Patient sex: F
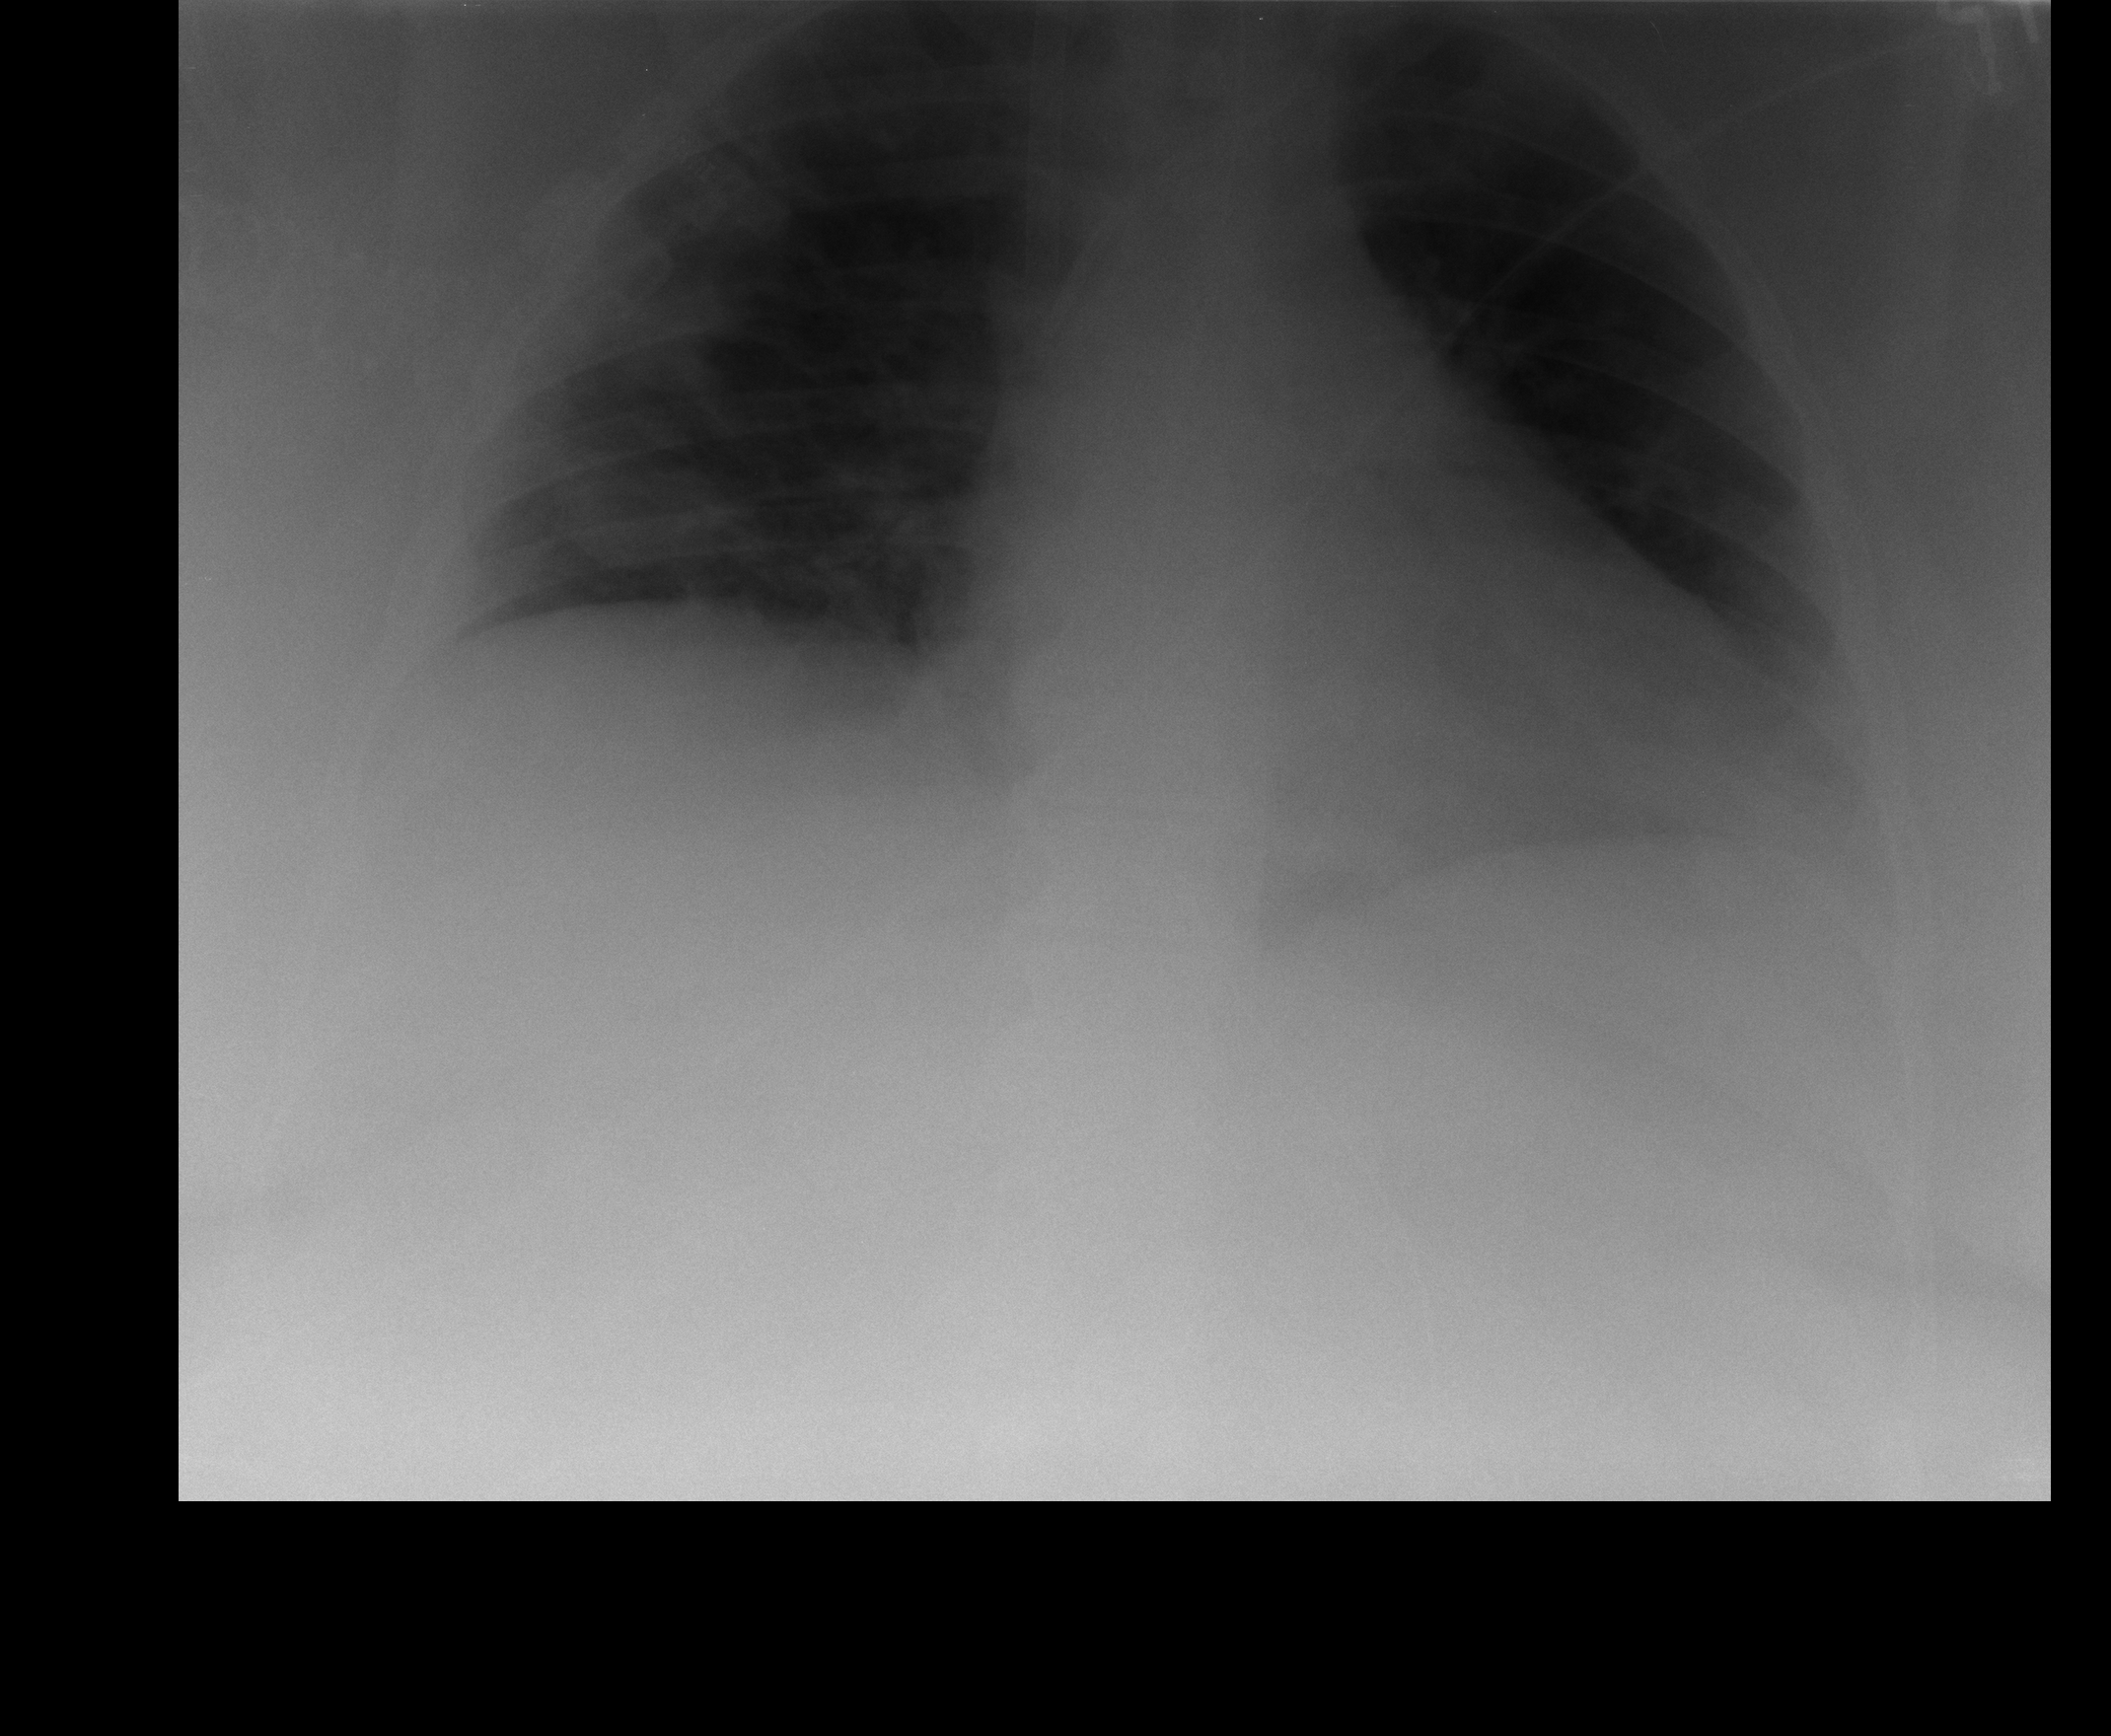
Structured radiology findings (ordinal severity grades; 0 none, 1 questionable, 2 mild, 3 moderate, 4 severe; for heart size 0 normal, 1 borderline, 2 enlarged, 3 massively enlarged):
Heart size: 2
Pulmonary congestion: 0
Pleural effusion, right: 0
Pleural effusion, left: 2
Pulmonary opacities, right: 0
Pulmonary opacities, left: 0
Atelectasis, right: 2
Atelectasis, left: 2